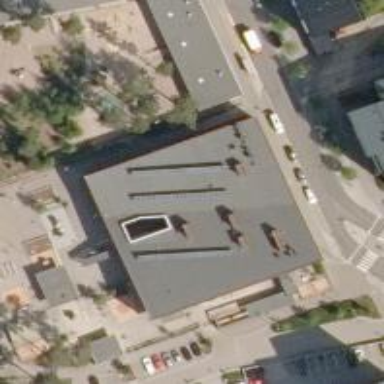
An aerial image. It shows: Kindergarten.